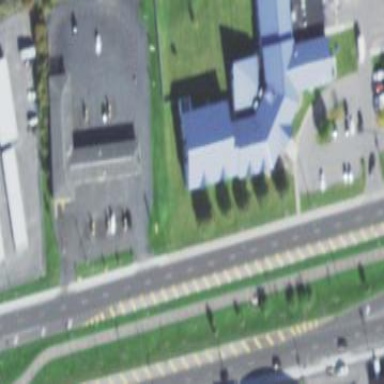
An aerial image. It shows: Building.